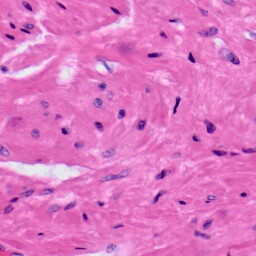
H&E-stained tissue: Prostate